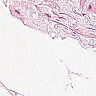
Metastatic tissue present: no